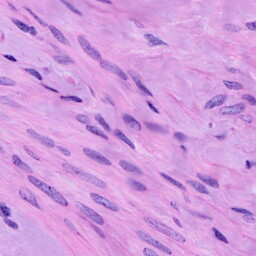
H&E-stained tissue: Cervix